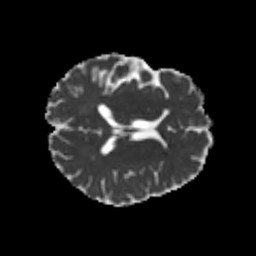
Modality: MD
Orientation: axial
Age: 23
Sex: male
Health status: healthy
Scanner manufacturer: philips
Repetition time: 7.391 s
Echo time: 0.08599 s